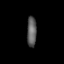
Tissue: prostate
Cell type: Epithelial cells
Senescence score: 0.3501
Nuclear area (px): 283
Mean DAPI intensity: 93.781